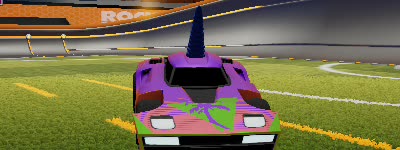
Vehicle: breakout